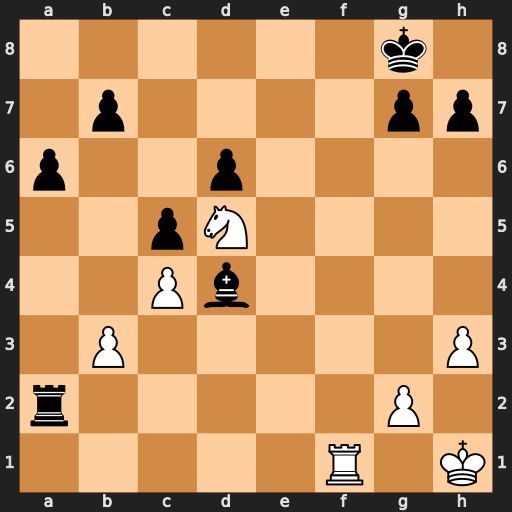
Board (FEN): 6k1/1p4pp/p2p4/2pN4/2Pb4/1P5P/r5P1/5R1K
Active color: w
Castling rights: -
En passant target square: -
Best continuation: Ne7+ Kh8 Rf8#